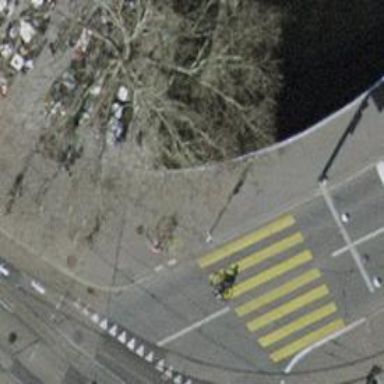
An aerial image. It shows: Kerb barrier.